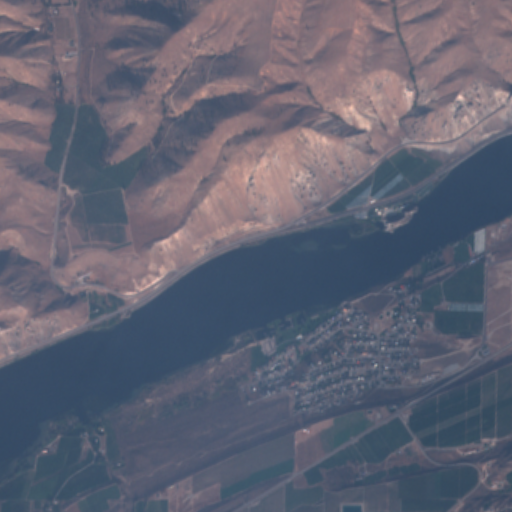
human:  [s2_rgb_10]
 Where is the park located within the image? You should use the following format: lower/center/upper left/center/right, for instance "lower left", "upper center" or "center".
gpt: The park is located in the lower center of the image.
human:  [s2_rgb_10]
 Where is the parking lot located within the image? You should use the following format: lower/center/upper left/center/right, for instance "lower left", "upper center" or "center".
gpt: The parking lot is located in the lower center of the image.
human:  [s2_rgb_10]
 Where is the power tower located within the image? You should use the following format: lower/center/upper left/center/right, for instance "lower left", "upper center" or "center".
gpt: The power tower is located in the lower of the image.
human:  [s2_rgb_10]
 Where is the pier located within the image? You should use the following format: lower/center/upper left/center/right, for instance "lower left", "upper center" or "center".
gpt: The pier is located in the center of the image.
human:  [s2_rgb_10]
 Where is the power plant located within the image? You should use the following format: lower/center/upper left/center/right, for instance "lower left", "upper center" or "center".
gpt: There is no power plant in the image.